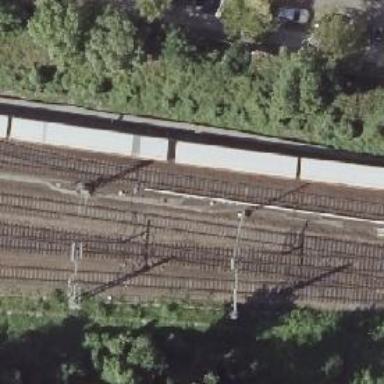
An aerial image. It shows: Railway crossing.